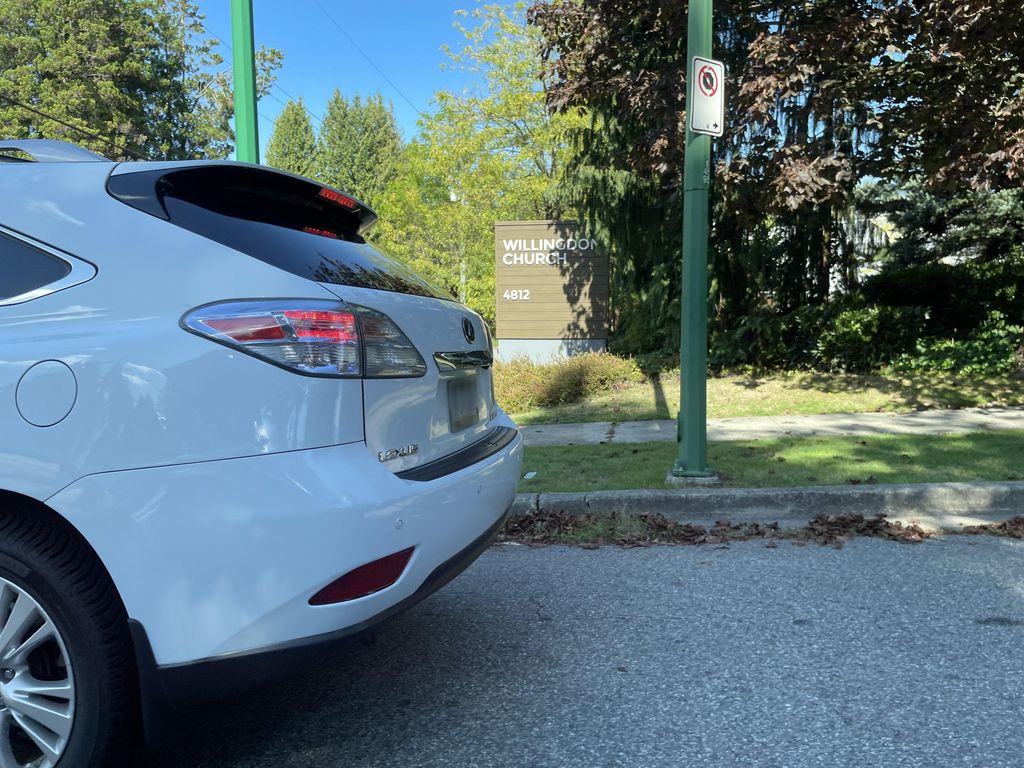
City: vancouver